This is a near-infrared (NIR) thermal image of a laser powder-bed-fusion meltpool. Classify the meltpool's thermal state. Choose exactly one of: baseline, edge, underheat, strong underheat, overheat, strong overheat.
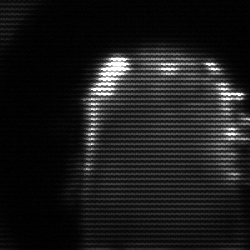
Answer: baseline